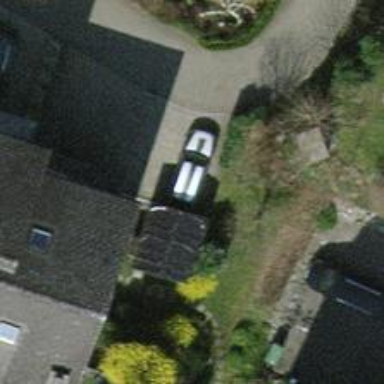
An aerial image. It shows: Terrace building.